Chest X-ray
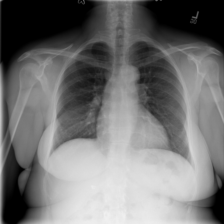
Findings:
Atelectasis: negative
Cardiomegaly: negative
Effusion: negative
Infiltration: negative
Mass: negative
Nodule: negative
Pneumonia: negative
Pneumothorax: negative
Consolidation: negative
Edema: negative
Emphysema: negative
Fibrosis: negative
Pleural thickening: negative
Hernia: negative